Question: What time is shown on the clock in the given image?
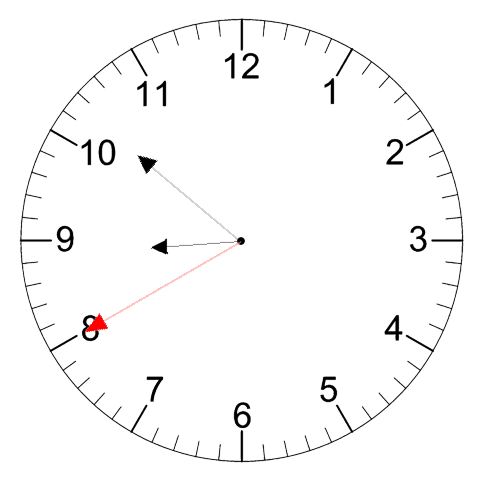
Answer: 08:51:40